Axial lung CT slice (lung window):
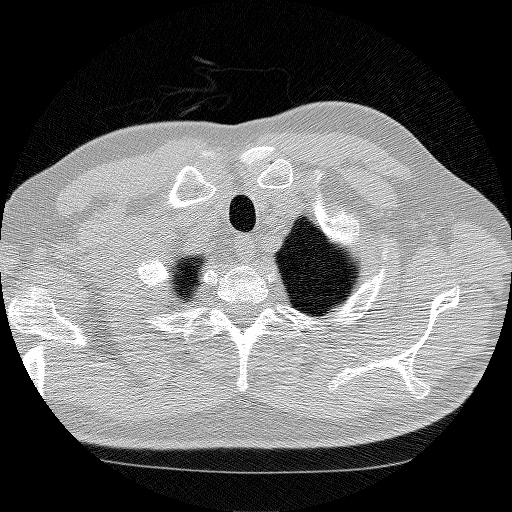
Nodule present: no